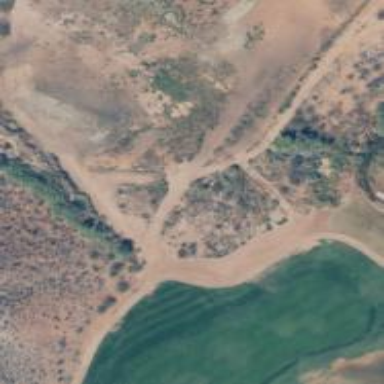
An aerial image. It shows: Service road used as golf cart path.